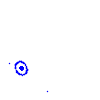
Particle: pion